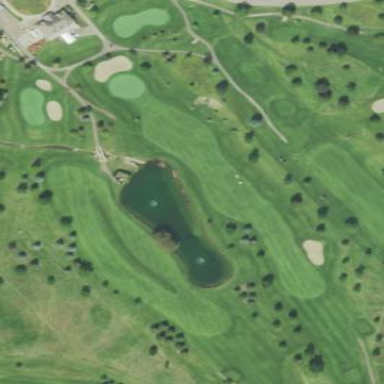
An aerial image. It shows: Water hazard on golf course. The hazard is natural water feature.